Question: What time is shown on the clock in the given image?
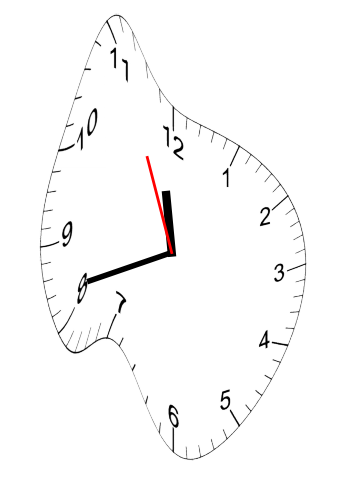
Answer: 11:41:56